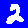
Digit: 2